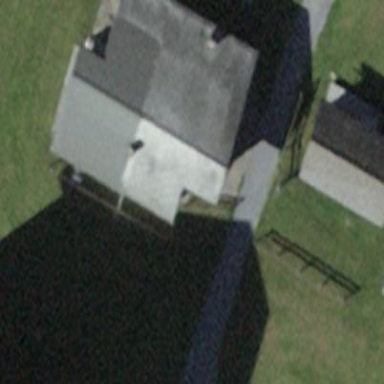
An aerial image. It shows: Building with tile roof.